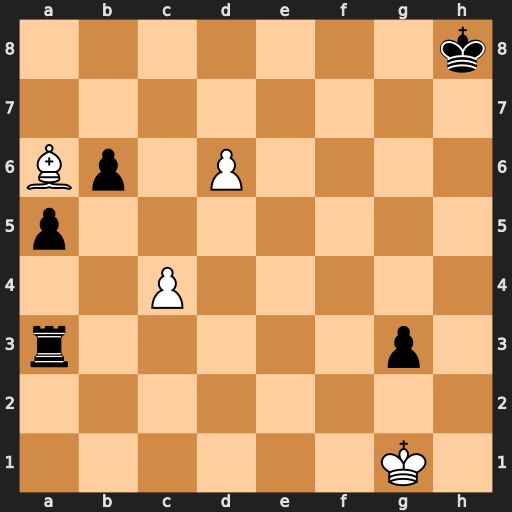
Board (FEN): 7k/8/Bp1P4/p7/2P5/r5p1/8/6K1
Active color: w
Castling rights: -
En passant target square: -
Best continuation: Bb7 Ra1+ Kg2 Kg7 d7 Rd1 Bd5 Kf6 d8=Q+